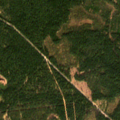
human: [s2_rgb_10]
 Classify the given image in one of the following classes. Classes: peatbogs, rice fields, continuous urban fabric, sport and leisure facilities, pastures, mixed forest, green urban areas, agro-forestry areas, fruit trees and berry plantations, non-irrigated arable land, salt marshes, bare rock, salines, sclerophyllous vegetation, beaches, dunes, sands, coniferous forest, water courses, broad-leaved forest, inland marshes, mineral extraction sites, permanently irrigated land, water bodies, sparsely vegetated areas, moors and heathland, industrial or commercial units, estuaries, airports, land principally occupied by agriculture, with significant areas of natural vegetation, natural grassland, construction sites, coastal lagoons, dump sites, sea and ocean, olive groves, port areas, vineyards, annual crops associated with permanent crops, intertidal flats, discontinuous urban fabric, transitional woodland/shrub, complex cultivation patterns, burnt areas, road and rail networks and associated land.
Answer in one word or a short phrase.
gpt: coniferous forest, transitional woodland/shrub